Question:
that mean makeUrlforGetBusinessIDLocal is NSString *
I want to know the value of that. without NSLog
how can I know that value? the value is <URL>............
if I do right click and choose edit value, I just can see "0x754cf40"
as we know "0x754cf40" is memory address. I don't want to know it, but the value of that memory address. how can I do that?
Can I do that without NSLog?
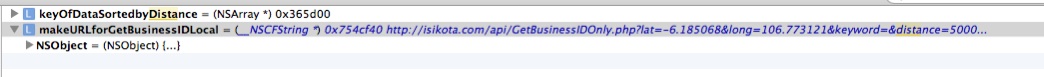
Answer: You may not be aware that you can type commands into the debugger console to inspect memory locations.
So, if the pointer you want to view is at address '0x754cf40', you would just type:
'''
po [0x754cf40 description]
'''
..into the console. The console is to the of the variable panel you screen captured above.